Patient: sex M, age 75
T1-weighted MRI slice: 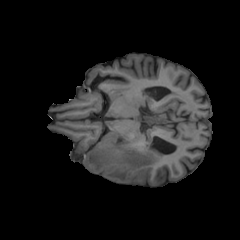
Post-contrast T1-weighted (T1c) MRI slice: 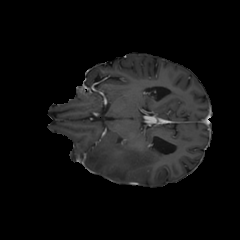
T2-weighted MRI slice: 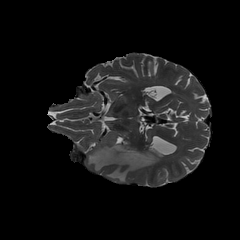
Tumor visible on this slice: yes
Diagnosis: Glioblastoma, IDH-wildtype
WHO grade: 4